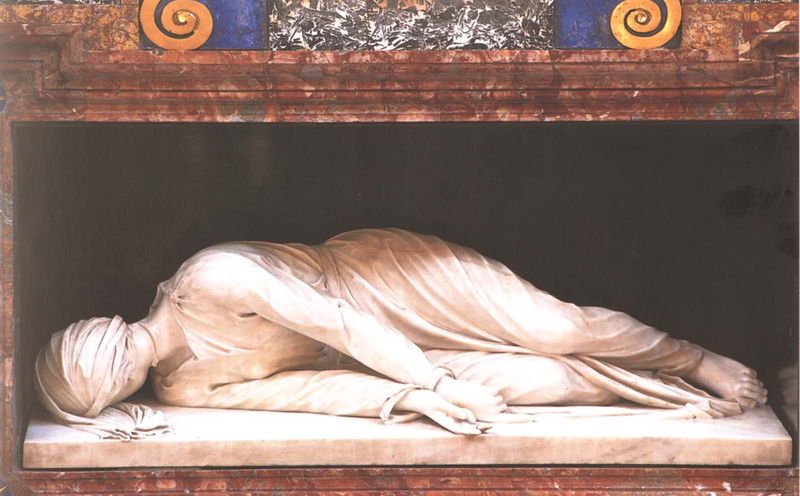
Titel: Hl. Cäcilie
Künstler: Stefano Maderno
Standort: Rom, S. Cecilia in Trastevere (EU - I - Latium)
Schlagwörter: blau, kopf, körper, schlaf, weiß, finger, frau, kleid, marmor, blick, rot, tuch, falten, gesicht, stein, tod, tot, hände, gold, person, sack, skulptur, statue, liegen, füsse, kopftuch, ornamente, plastik, liegend, nische, denkmal, barfuß, schwarzweiß, tote, gedreht, sarg, grab, leichnam, abgewendet, heilige, verhüllt, turban, spiralen, reliquie, sakral, grabmal, köper, sarkophag, sakralplastik, füss, hingestreckt, cecillie, totenplastik